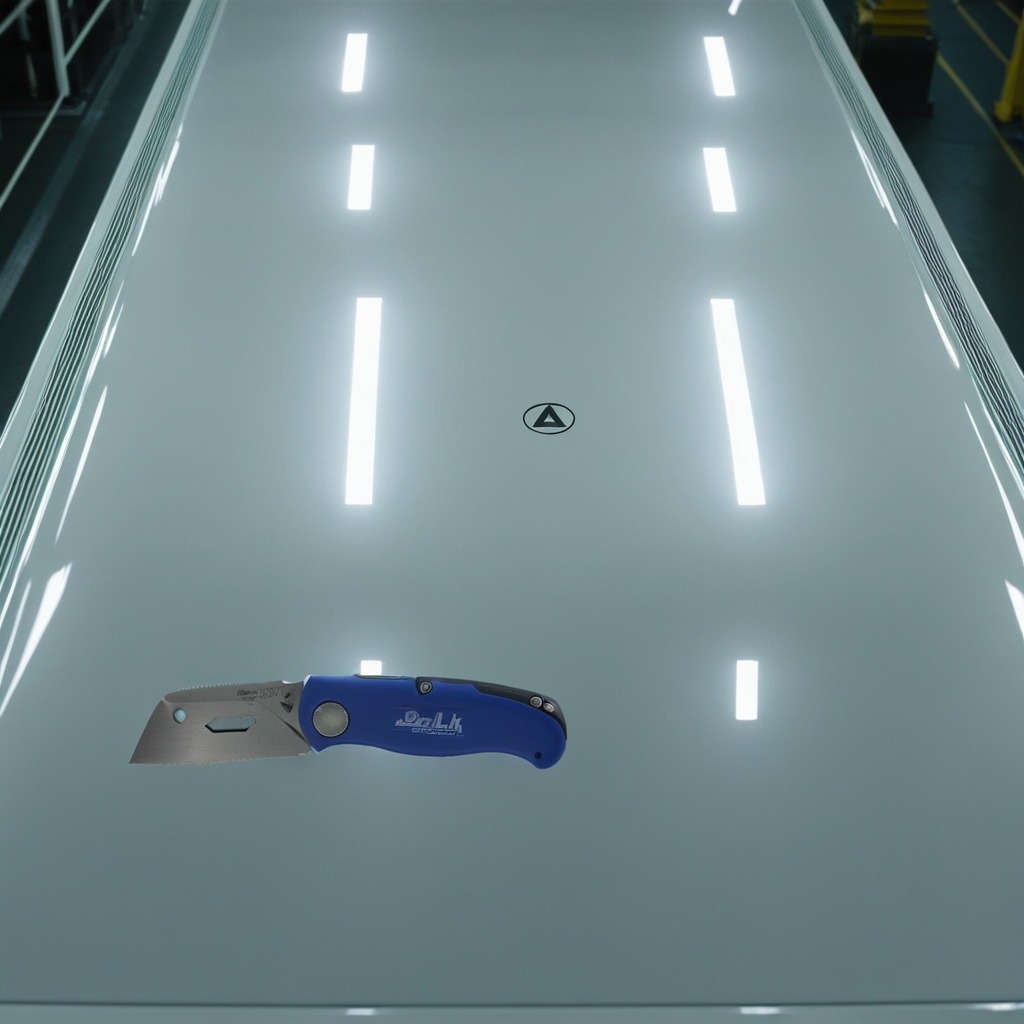
A utility knife is lying on the table.